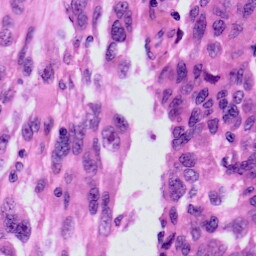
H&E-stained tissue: Skin